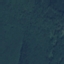
Land use / land cover class: Forest